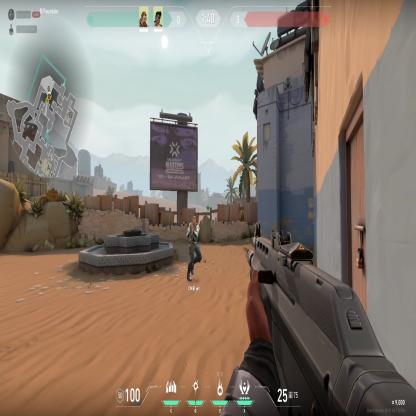
Label: teammate